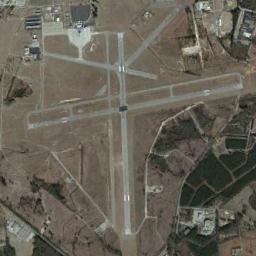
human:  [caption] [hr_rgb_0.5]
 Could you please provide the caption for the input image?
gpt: An airport with some staggered runways and an open area in the vacant lot and the forest beside .

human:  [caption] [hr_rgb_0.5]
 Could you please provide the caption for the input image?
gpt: There is an airport built in bare land next to the field .

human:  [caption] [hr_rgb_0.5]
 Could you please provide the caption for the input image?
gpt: Two crossed runways in this airport surrounded by farmland .

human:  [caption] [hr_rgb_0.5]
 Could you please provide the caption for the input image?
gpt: This airport has only one runway, And its color is grey .

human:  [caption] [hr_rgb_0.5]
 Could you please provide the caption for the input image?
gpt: Two roads intersect at the airport .